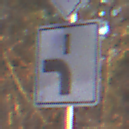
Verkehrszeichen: VerlaufVorfahrtsstrasse5
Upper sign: Vorfahrtsstrasse
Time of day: SunriseSunset
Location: Outdoor (Nature)
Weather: Clear
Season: Autumn
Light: Natural